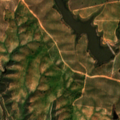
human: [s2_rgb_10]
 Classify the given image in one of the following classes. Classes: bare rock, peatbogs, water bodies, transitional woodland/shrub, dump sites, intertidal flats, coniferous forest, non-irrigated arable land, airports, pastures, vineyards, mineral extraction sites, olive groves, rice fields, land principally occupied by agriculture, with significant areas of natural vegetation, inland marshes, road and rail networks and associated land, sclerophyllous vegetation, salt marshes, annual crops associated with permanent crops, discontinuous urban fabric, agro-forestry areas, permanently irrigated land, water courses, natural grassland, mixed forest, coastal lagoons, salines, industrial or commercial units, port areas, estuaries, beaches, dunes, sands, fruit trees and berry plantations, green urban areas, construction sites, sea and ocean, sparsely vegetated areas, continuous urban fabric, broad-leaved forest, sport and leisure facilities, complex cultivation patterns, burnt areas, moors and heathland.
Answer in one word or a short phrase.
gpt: olive groves, agro-forestry areas, broad-leaved forest, sclerophyllous vegetation, transitional woodland/shrub, water bodies